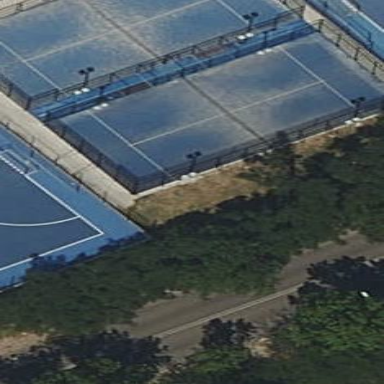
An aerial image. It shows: Paddle tennis court on leisure land pitch.